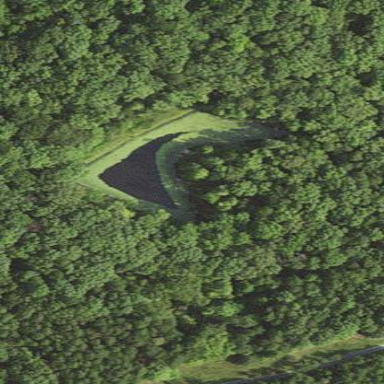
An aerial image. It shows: Pond surrounded by natural water.